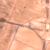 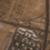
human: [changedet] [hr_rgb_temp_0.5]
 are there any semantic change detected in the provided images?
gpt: A subdivision rose below the horizontal road.